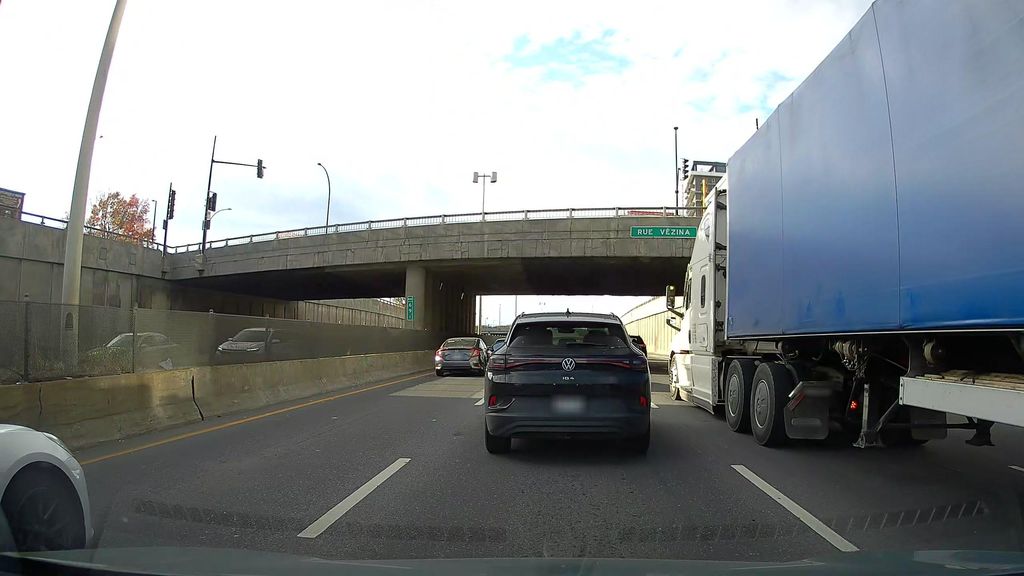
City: montreal